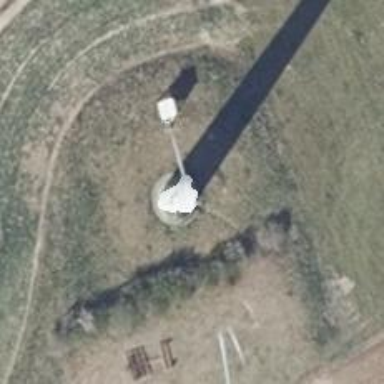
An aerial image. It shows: Wind generator powered by wind. The generator type is horizontal axis and it uses wind turbines.